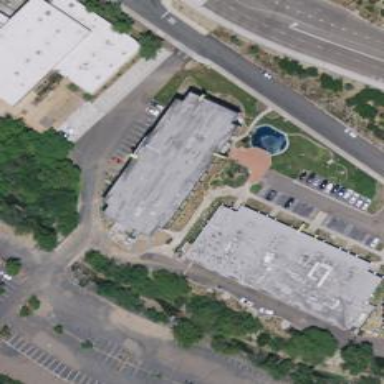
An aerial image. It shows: Industrial building.